Question: this is my code:
'''
<Window x:Class="WpfApplication1.MainWindow"
xmlns="http://schemas.microsoft.com/winfx/2006/xaml/presentation"
xmlns:x="http://schemas.microsoft.com/winfx/2006/xaml"
Title="MainWindow" Height="350" Width="525">
<Grid>
<ListBox ItemsSource="{Binding Persons}">
<ListBox.ItemContainerStyle>
<Style TargetType="ListBoxItem">
<Setter Property="Template">
<Setter.Value>
<ControlTemplate>
<Border Background="White" BorderThickness="5" Name="Bd">
<Border.Style>
<Style TargetType="Border">
<Setter Property="BorderBrush" Value="White" />
</Style>
</Border.Style>
<StackPanel Orientation="Horizontal" >
<TextBlock Margin="10" Name="t1" Text="{Binding Name}"/>
<TextBlock Margin="10" Text="{Binding Age}"/>
</StackPanel>
</Border>
<ControlTemplate.Triggers>
<Trigger Property="IsMouseOver" Value="True">
<Setter TargetName="Bd" Property="BorderBrush" Value="HotPink" />
</Trigger>
</ControlTemplate.Triggers>
</ControlTemplate>
</Setter.Value>
</Setter>
</Style>
</ListBox.ItemContainerStyle>
</ListBox>
</Grid>
'''
And this is how MouseOver looks like:

Now I want the Mouse over To enlarge the text, how can I do that ?
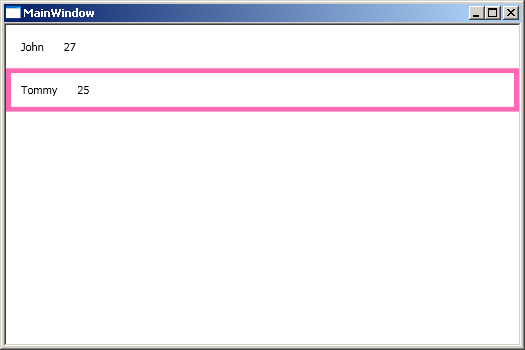
Answer: Just do this?
'''
<ControlTemplate.Triggers>
<Trigger Property="IsMouseOver" Value="True">
<Setter TargetName="Bd" Property="BorderBrush" Value="HotPink" />
<Setter TargetName="t1" Property="FontSize" Value="72" />
</Trigger>
</ControlTemplate.Triggers>
'''
This will enlarge the first textblock - you need to name the second one and make another setter with the new name in the TargetName property to enlarge both.